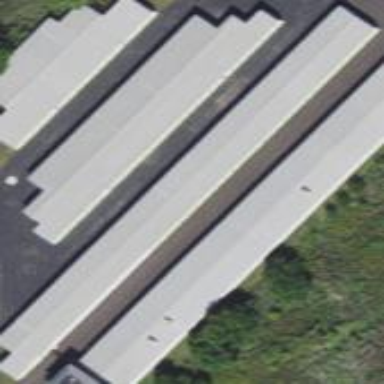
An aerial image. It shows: Building used for storage rental.